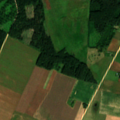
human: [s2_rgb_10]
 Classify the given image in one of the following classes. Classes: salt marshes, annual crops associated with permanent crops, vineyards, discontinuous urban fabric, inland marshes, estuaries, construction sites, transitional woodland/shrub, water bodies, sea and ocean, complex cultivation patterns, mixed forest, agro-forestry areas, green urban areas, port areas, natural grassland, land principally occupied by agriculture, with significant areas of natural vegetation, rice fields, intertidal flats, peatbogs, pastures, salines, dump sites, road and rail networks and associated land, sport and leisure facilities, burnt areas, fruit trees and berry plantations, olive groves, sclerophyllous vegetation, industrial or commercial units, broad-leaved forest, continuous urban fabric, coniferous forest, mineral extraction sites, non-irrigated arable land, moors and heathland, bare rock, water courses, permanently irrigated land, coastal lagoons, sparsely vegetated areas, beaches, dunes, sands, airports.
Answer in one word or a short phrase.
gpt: non-irrigated arable land, pastures, complex cultivation patterns, mixed forest